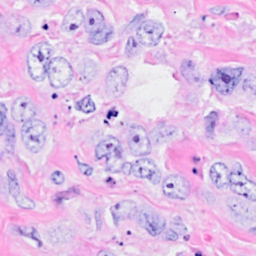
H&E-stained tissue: Breast